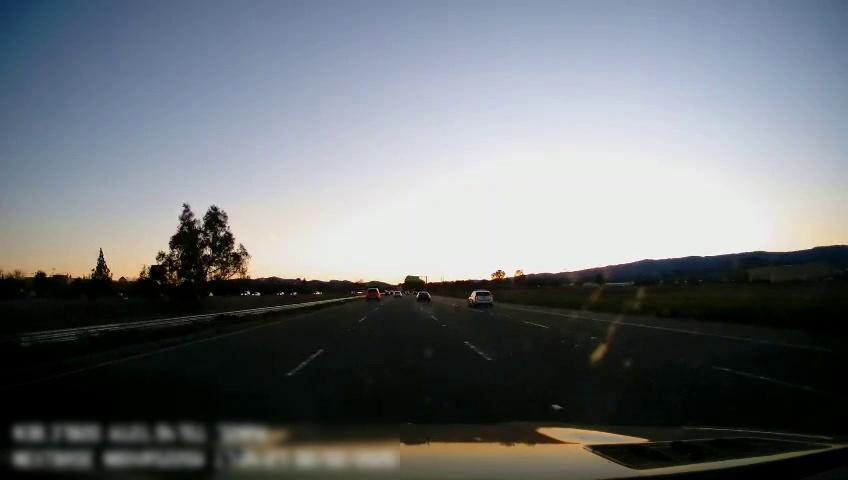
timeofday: Dusk/Dawn/Twilight
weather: Cloudy
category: Drivable Space
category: Vehicles | SUV
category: Vehicles | Car
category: Vehicles | Car
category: Vehicles | Car
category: Vehicles | SUV
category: Vehicles | Car
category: Vehicles | SUV
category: Lanes | Alternate Lane
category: Lanes | Current Lane
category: Lanes | Current Lane
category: Lanes | Alternate Lane
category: Lanes | Alternate Lane
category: Traffic | Signs